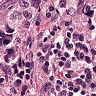
Metastatic tissue present: yes